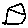
Label: house